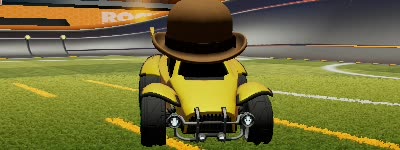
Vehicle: octane